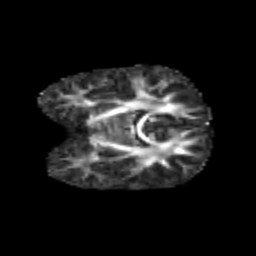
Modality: FA
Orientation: coronal
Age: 5
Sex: female
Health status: healthy